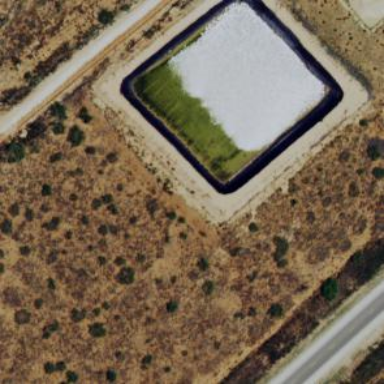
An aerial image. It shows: Retention basin containing natural water.